Interaction volume radius: 5 \u00c5
Interaction volume height: 30 \u00c5
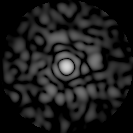
Disorder parameter: 0.8463